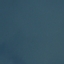
Land use / land cover class: SeaLake